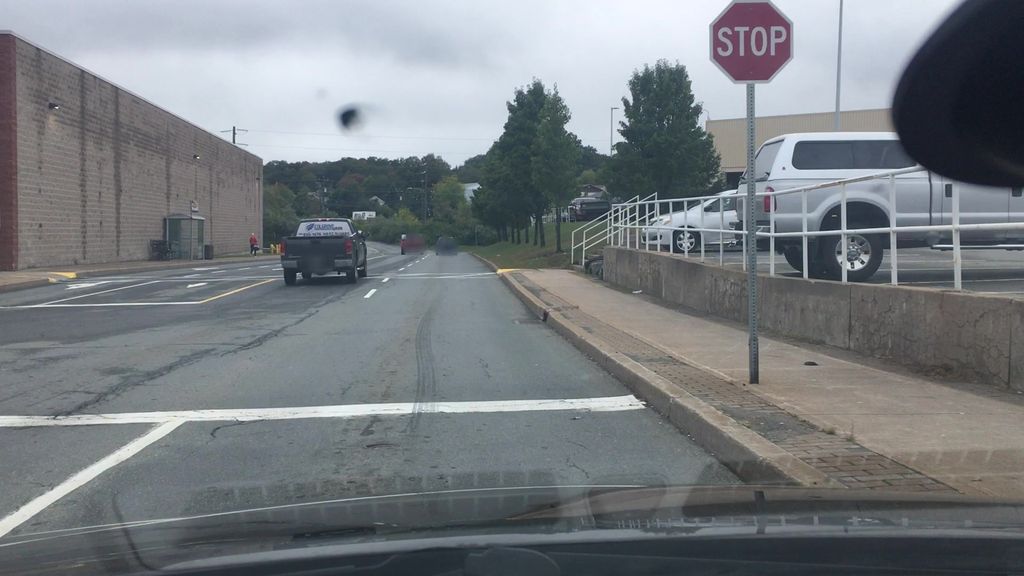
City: halifax